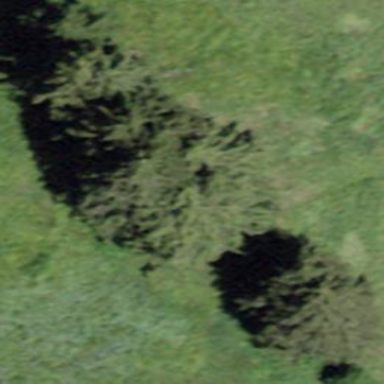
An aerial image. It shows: Forest area dominated by needle-leaved trees.